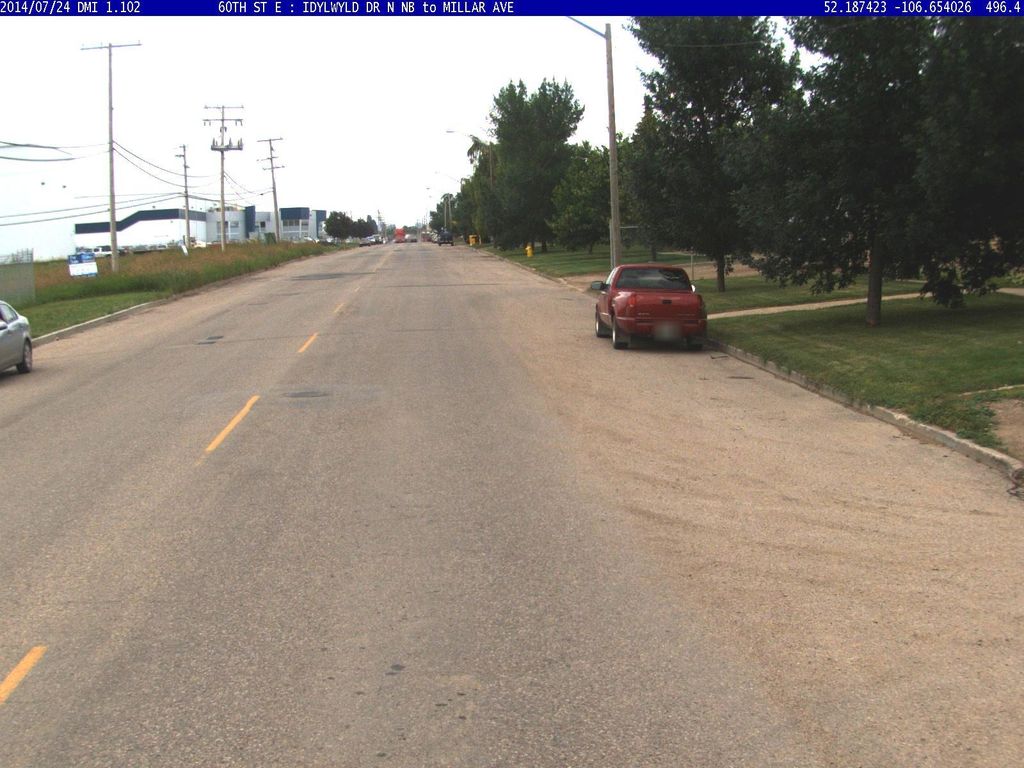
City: saskatoon